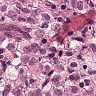
Metastatic tissue present: yes